Question: Have no idea what I'm doing wrong here but I keep getting the following exception on the 'connection.Open();' line:
'''
IErrorInfo.GetDescription failed with E_FAIL(0x80004005)
'''
Problem is I have almost the exact same code in another batch job and it works fine. We even pull a spreadsheet from the same location. Does anyone see anything wrong with my connection or query string?
'''
static void Main(string[] args)
{
string connString = @"Provider=Microsoft.ACE.OLEDB.12.0;Data Source= \prdhilfs03\l&i-sales&mkt\WORKAREA\Agencyservices\Shared\AIC\Analysts_and_Reporting\Realignments4\MassUpdateTesting\ZipCodeTest.xslx;Extended Properties='Excel 8.0;HDR=Yes;IMEX=1'";
string queryString = "SELECT * FROM [Query1$]";
try
{
OleDbDataReader reader;
using (OleDbConnection connection = new OleDbConnection(connString))
{
//Set connection objects to pull from spreadsheet
OleDbCommand command = new OleDbCommand(queryString, connection);
connection.Open();
'''
For good measure here's a screen shot of the workbook I'm trying to connect to

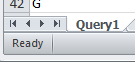
Answer: Did you try to check if you can access the file?
'''
string xlFile = @"\prdhilfs03\l&i-sales&mkt\......\ZipCodeTest.xlsx";
Console.WriteLine(File.Exists(xlFile) ? "Excel File exists." : "Excel File does not exist.");
'''